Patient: sex M, age 62
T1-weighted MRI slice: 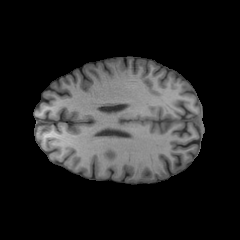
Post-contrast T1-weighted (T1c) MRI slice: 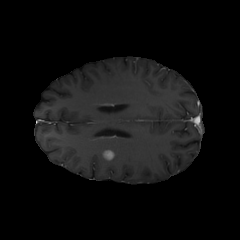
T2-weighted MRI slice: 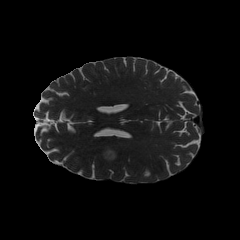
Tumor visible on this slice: yes
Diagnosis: Glioblastoma, IDH-wildtype
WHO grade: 4